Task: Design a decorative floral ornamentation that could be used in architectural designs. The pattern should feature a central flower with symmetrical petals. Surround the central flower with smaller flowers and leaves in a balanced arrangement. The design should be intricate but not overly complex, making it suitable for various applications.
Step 578:
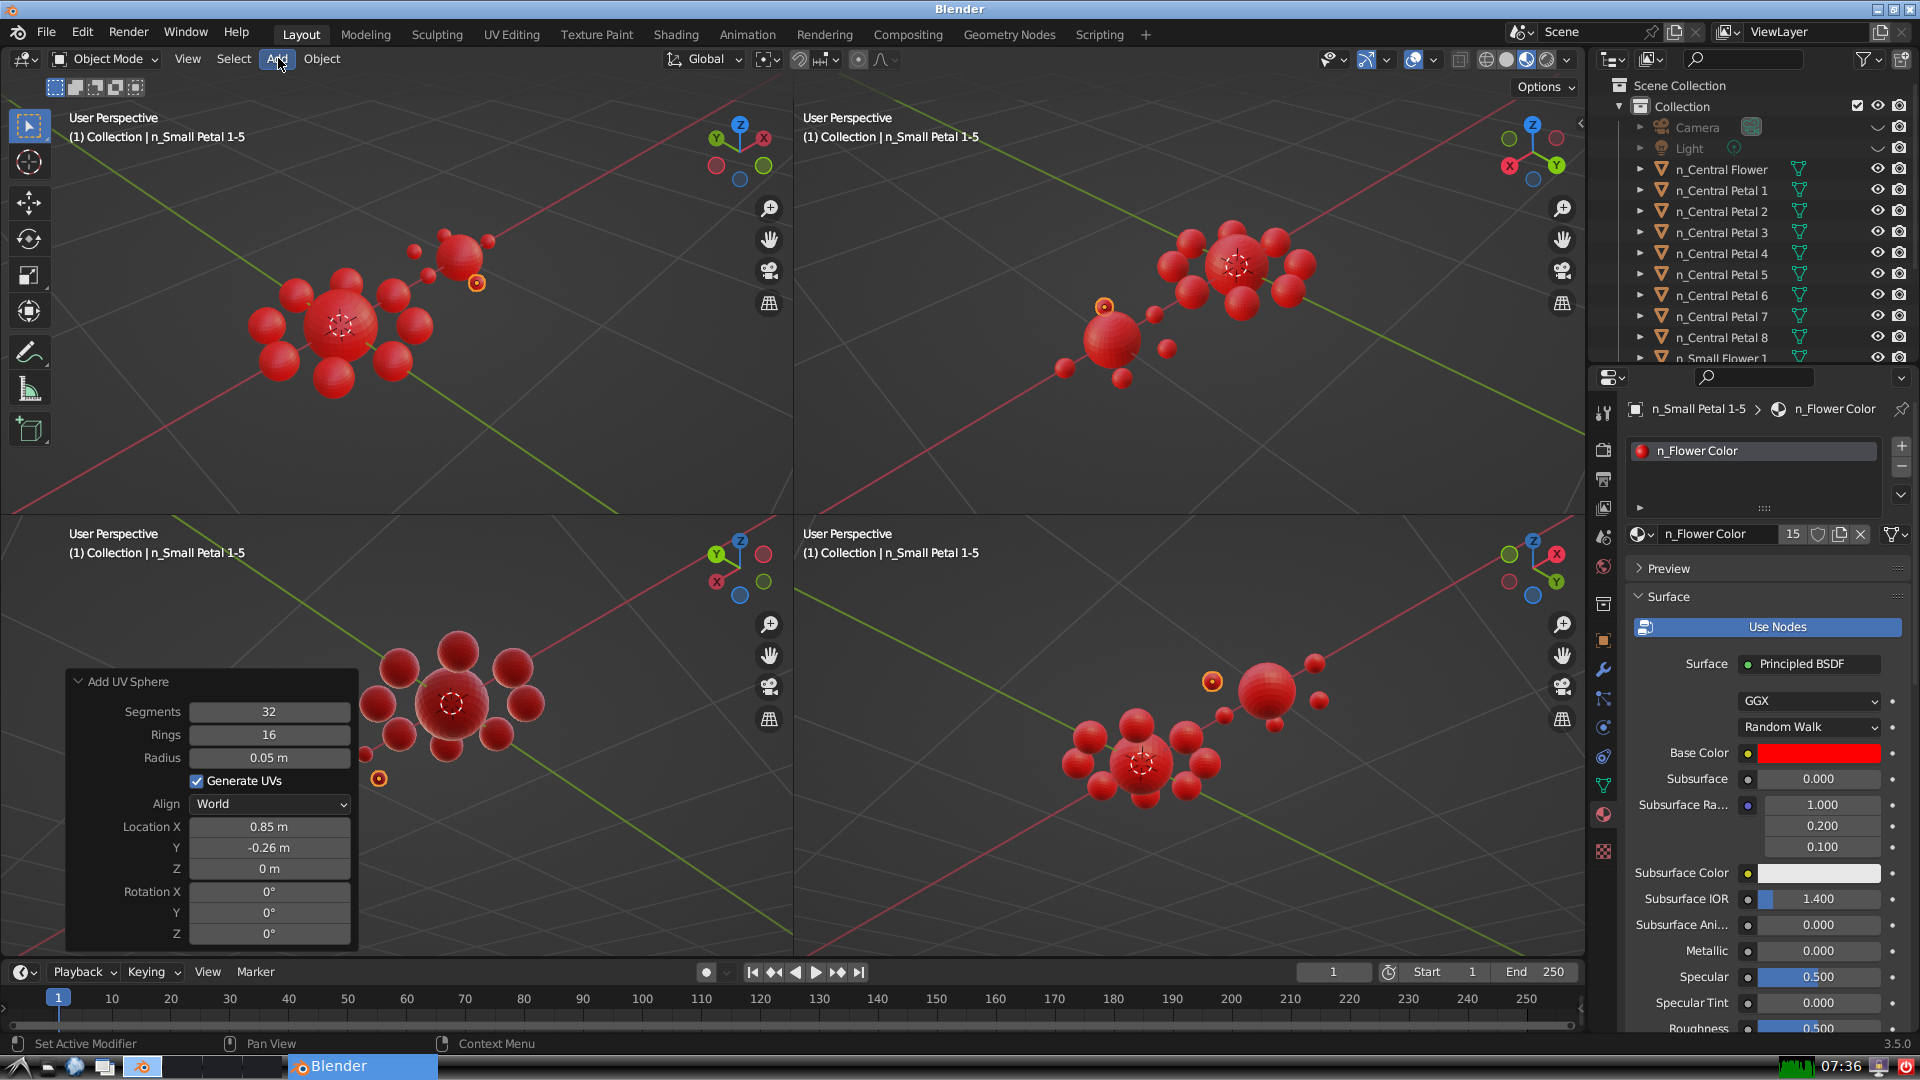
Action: click: no